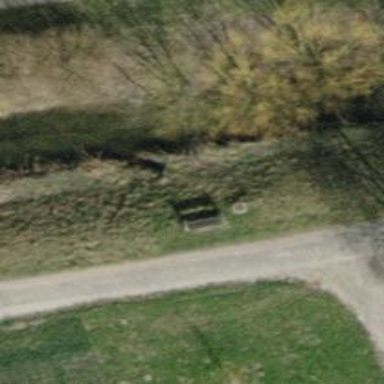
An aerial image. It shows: Brown bench.